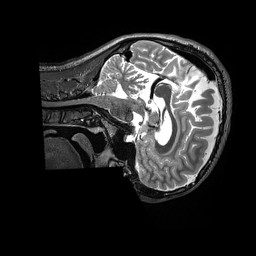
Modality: T2w
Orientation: sagittal
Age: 18
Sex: male
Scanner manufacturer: siemens
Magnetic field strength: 3 T
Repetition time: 3.2 s
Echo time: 0.564 s